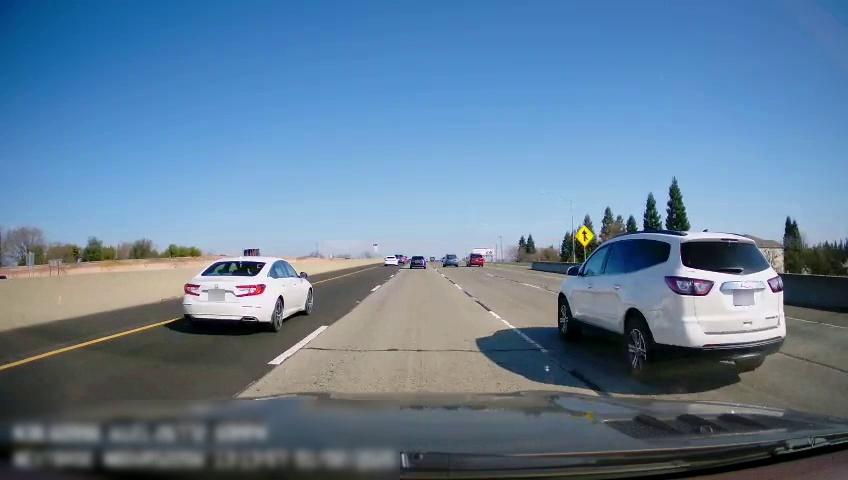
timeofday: Day
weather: Sunny
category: Drivable Space
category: Vehicles | Van
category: Vehicles | SUV
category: Vehicles | SUV
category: Vehicles | SUV
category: Vehicles | Car
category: Vehicles | Car
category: Vehicles | Car
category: Lanes | Alternate Lane
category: Lanes | Alternate Lane
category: Lanes | Current Lane
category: Lanes | Current Lane
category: Lanes | Alternate Lane
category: Traffic | Signs